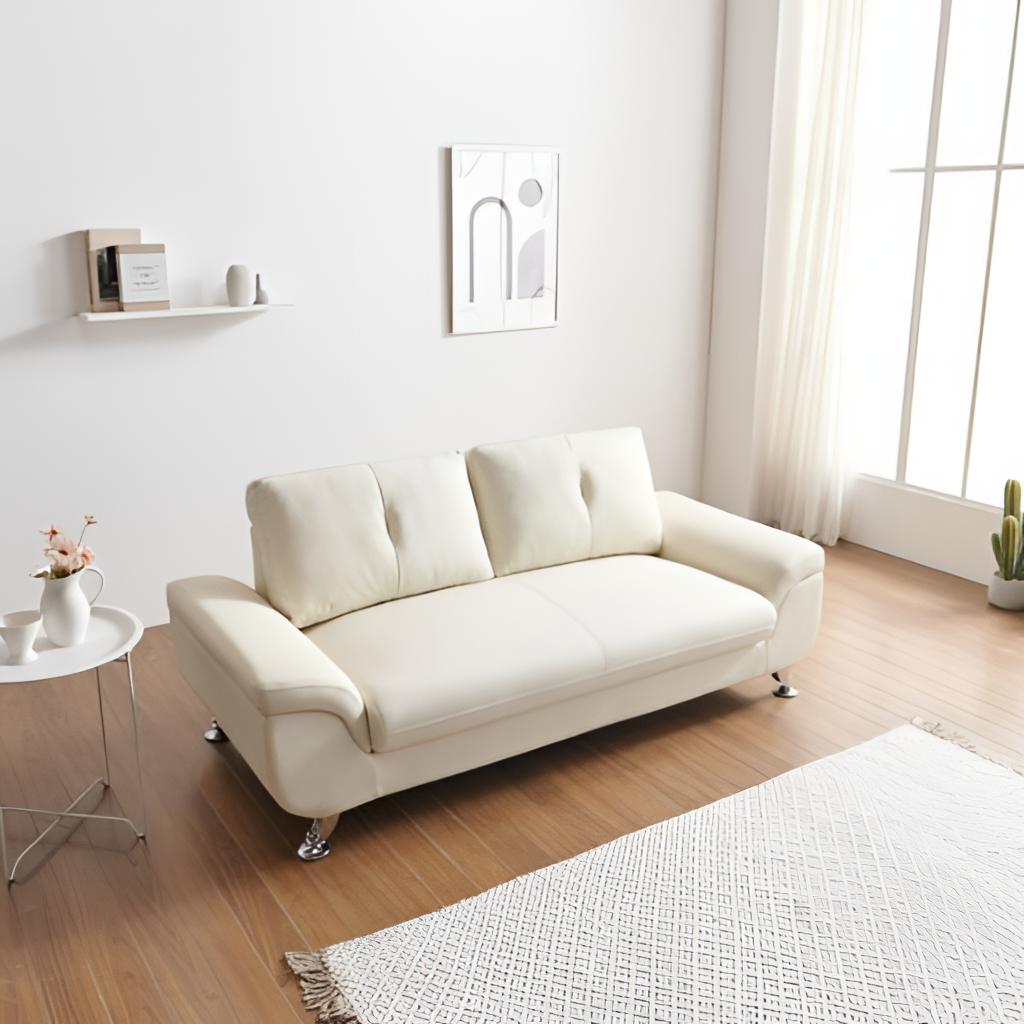
living room, leather sofa, modern, paint wallpaper, with solid pattern, brown wood flooring, with plank pattern